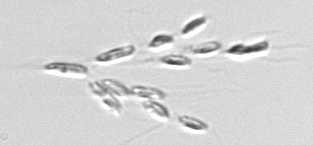
Label: Dinobryon